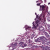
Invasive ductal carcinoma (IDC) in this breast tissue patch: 0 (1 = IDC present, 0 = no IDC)